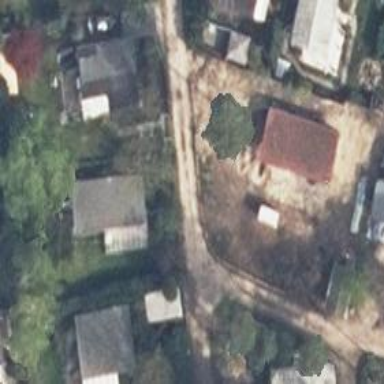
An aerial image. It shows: Residential road with dirt surface.